Field crop: tomato
Growth stage: 2
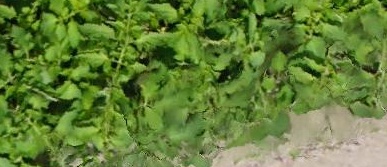
Species: tomato